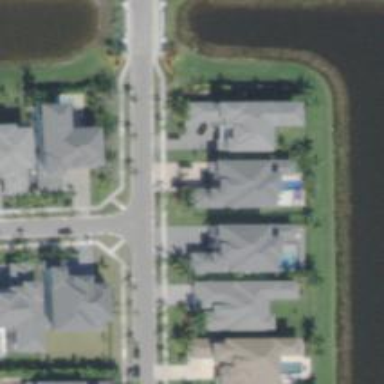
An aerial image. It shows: Residential road.